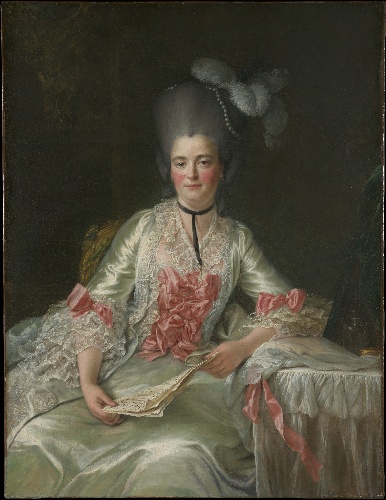
Title: Marie Rinteau, called Mademoiselle de Verrières
Artist: François Hubert Drouais
Artist bio: French, Paris 1727–1775 Paris
Date: 1761
Object type: Painting
Classification: Paintings
Medium: Oil on canvas
Dimensions: 45 1/2 x 34 5/8 in. (115.6 x 87.9 cm)
Department: European Paintings
Credit line: The Jules Bache Collection, 1949
Accession year: 1949
Repository: Metropolitan Museum of Art, New York, NY
Tags: Portraits|Women